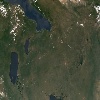
Label: land